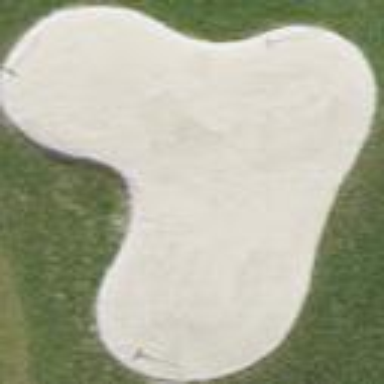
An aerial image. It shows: Sand bunker on golf course.